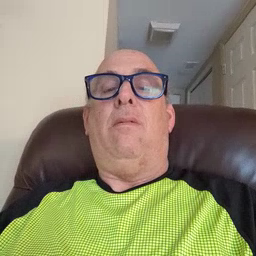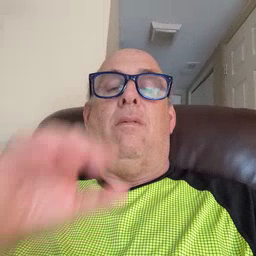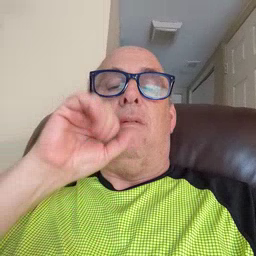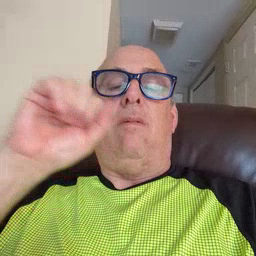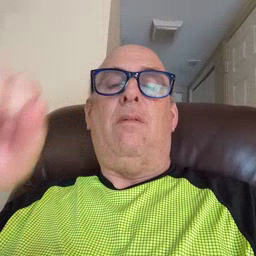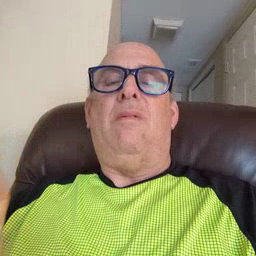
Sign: carrot